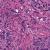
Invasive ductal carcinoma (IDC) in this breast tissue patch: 1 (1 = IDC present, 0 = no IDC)